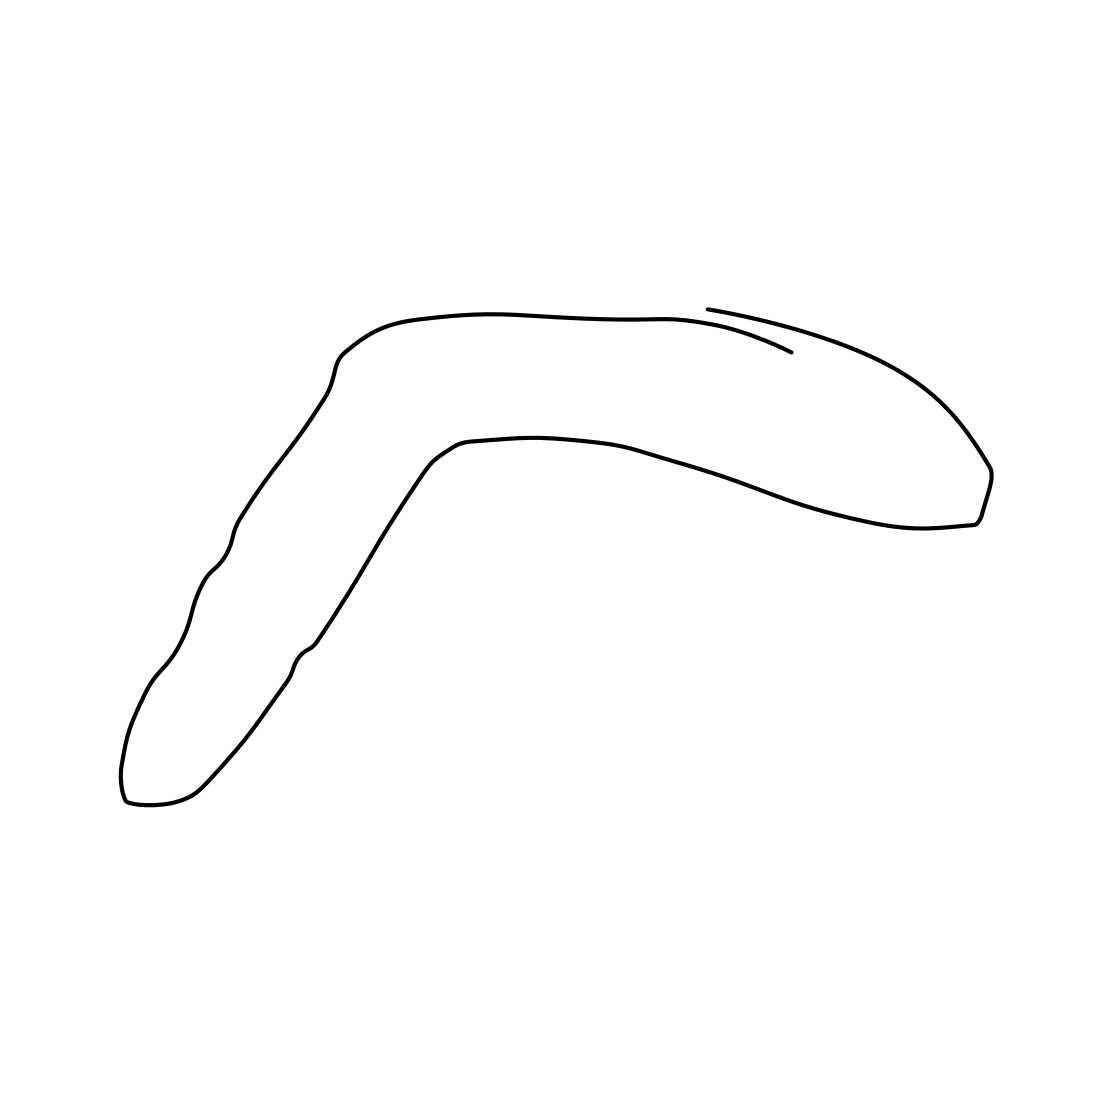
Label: boomerang